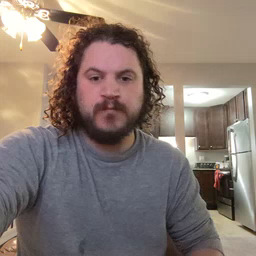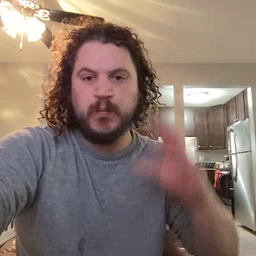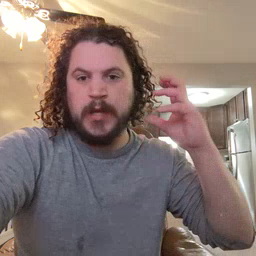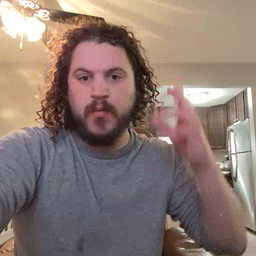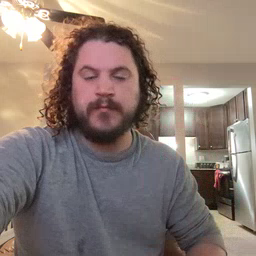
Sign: radio